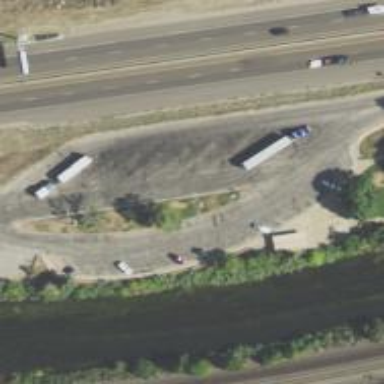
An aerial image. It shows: Rest area on the road.